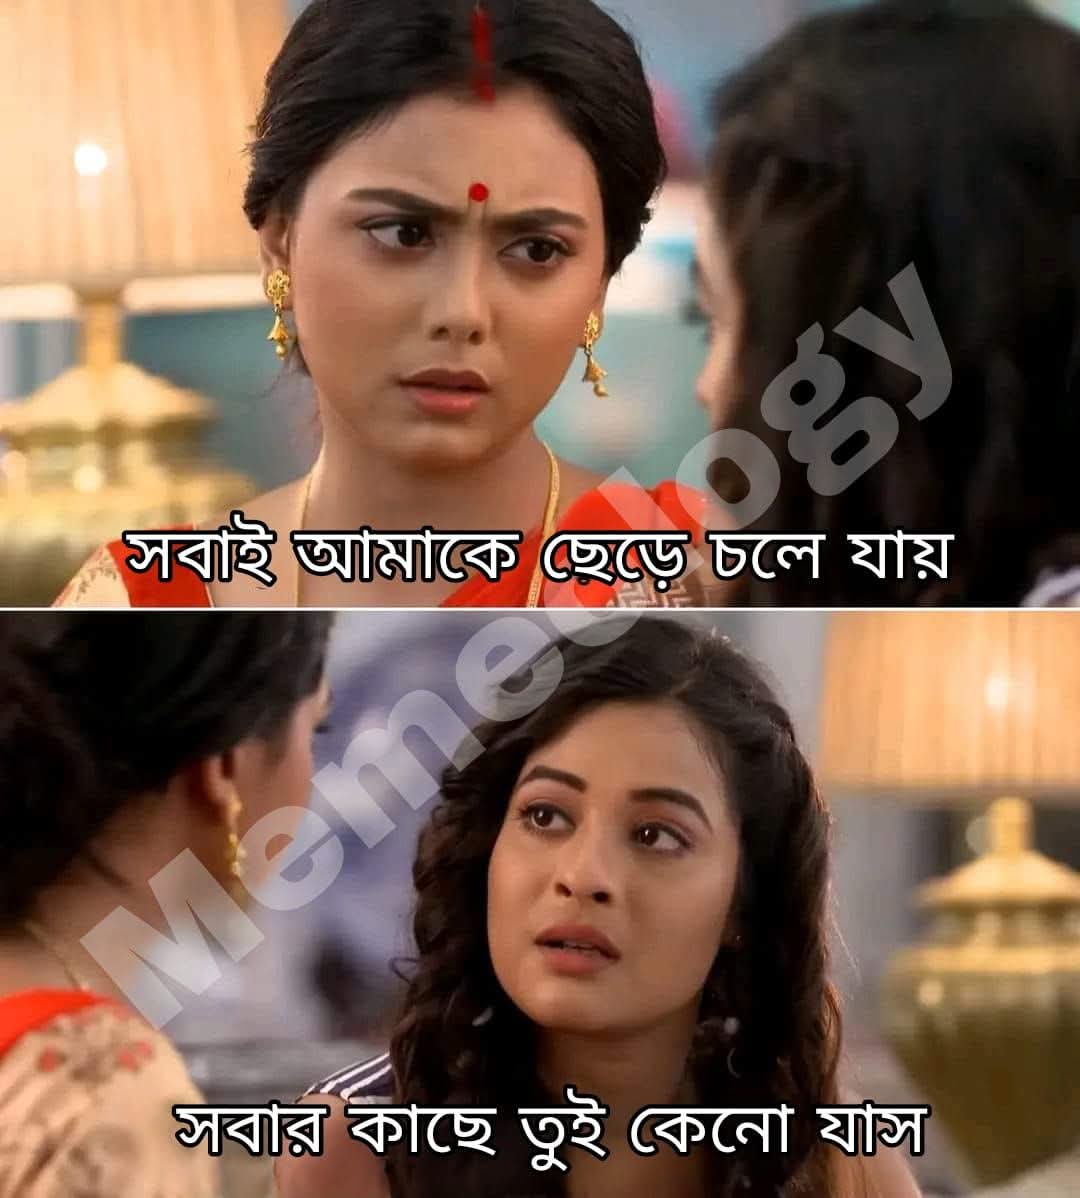
Text: সবাই আমাকে ছেড়ে চলে যায়
সবার কাছে তুই কেনো যাস
Label: Non Hate